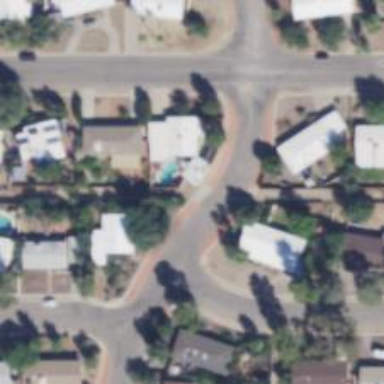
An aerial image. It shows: Alleyway designated as service road.